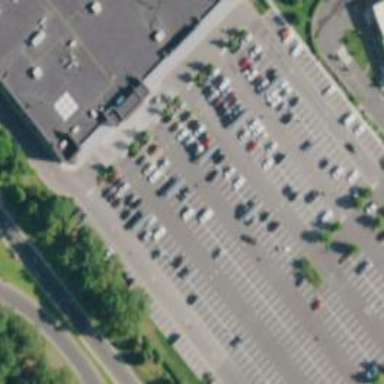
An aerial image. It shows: Trolley bay.